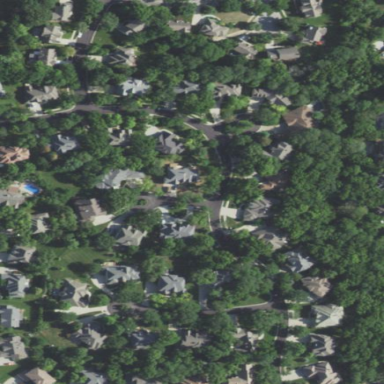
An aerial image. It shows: Single-family residential area.